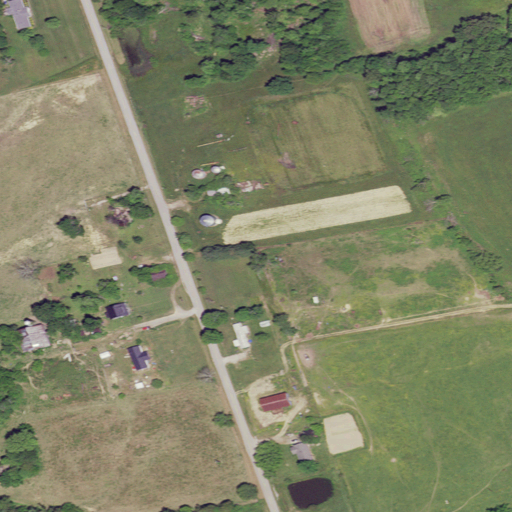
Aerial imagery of ridge(s) in Kentucky named Tick Ridge containing pasture, open development, deciduous forest, low intensity development, mixed forest, high intensity development, and medium intensity development